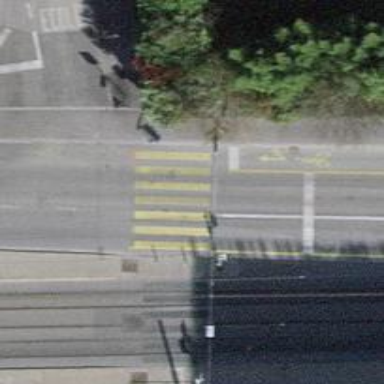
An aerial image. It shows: Crossing with traffic signals.